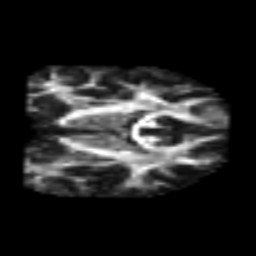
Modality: FA
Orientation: coronal
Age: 25
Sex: male
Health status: healthy